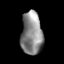
Tissue: skin
Cell type: Epithelial cells
Senescence score: 0.285
Nuclear area (px): 896
Mean DAPI intensity: 136.916